Question: Today I've been experimenting with building my first ever skybox in three.js. I've read a lot of tutorials and the code I've ended up with is based on this one: <URL>
I did make a few changes in order to allow for the images to load first, and to make it compatible with the version of three.js which I am using.
I've overcome a lot of small problems to get to the point I am currently at, but cannot find any answer to my current issue despite having searched quite hard. My problem is that despite using purpose-built skybox textures downloaded from the internet, it is glaringly obvious that my skybox is a cube with corners and edges. The textures appear heavily distorted and are not at all convincing.
Here is a screenshot of how my skybox looks:

And here is a link to the site from which I downloaded the images:
<URL>
As you can see, in their preview it looks much better.
I've tried this with a few different downloaded textures and every time it is very obvious that you are looking at the inside of a cube.
Here's my code (I'm including all my code, not just the section which creates the skybox):
'''
var scene;
var camera;
var renderer;
function createRenderer () {
renderer = new THREE.WebGLRenderer();
renderer.setClearColor(0x000000, 1.0)
renderer.setSize(window.innerWidth, window.innerHeight)
renderer.shadowMapEnabled = true;
//renderer.shadowCameraNear = 0.5;
//renderer.shadowCameraFar = 500;
}
function createCamera () {
camera = new THREE.PerspectiveCamera(
45,
window.innerWidth/window.innerHeight,
0.1, 1000
);
camera.position.x = 50;
camera.position.y = 30;
camera.position.z = 40;
camera.lookAt(scene.position);
}
function createPlane () {
var material = new THREE.MeshLambertMaterial({
color: 0xcccccc,
})
var geometry = new THREE.PlaneGeometry(40, 40)
var plane = new THREE.Mesh(geometry, material)
plane.receiveShadow = true;
plane.rotation.x = -Math.PI/2
plane.position.y = -6;
scene.add(plane)
}
function createLight () {
var spotLight = new THREE.DirectionalLight(0xffffff);
spotLight.position.set( 0, 50, 20 );
spotLight.shadowCameraVisible = true;
spotLight.shadowDarkness = 0.5
spotLight.shadowCameraNear = 0;
spotLight.shadowCameraFar = 100;
spotLight.shadowCameraLeft = -50;
spotLight.shadowCameraRight = 50;
spotLight.shadowCameraTop = 50;
spotLight.shadowCameraBottom = -50;
spotLight.castShadow = true;
scene.add(spotLight);
}
function createSkyboxAndSphere () {
var urlPrefix = "Yokohama3/";
var urls = [ urlPrefix + "posx.jpg", urlPrefix + "negx.jpg",
urlPrefix + "posy.jpg", urlPrefix + "negy.jpg",
urlPrefix + "posz.jpg", urlPrefix + "negz.jpg" ];
var textureCube = THREE.ImageUtils.loadTextureCube( urls , undefined, function () {;
var shader = THREE.ShaderLib["cube"];
var uniforms = THREE.UniformsUtils.clone( shader.uniforms );
shader.uniforms['tCube'].value = textureCube; // textureCube has been init before
var material = new THREE.ShaderMaterial({
fragmentShader : shader.fragmentShader,
vertexShader : shader.vertexShader,
uniforms : shader.uniforms,
depthWrite : false,
side: THREE.BackSide,
});
var geometry = new THREE.BoxGeometry(100, 100, 100)
var skybox = new THREE.Mesh(geometry, material)
scene.add(skybox)
var material = new THREE.MeshPhongMaterial({
color: "red",
envMap: textureCube,
reflectivity: 0.3,
})
var geometry = new THREE.SphereGeometry(6, 30, 15)
var sphere = new THREE.Mesh(geometry, material)
sphere.castShadow = true;
sphere.receiveShadow = true;
scene.add(sphere)
});
}
function init () {
scene = new THREE.Scene();
createRenderer();
createCamera();
createLight();
createPlane ();
createSkyboxAndSphere ();
document.getElementById("container").appendChild(renderer.domElement)
render ()
}
function render () {
renderer.render(scene, camera)
requestAnimationFrame(render);
}
window.onload = function () {
init ();
}
'''
I suspect I am fundamentally misunderstanding something about how cubemapping and skyboxes work - I am very new to this in particular and javascript in general and am aware of huge gaps in my knowledge.
My apologies if the answer to this is obvious and/or the question has been asked before, and a pre-emptive thanks for your help!
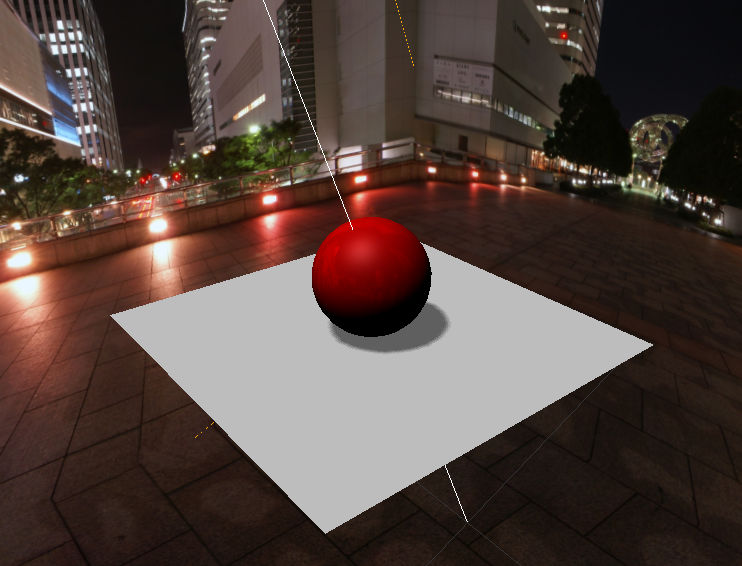
Answer: Your camera needs to be in the center of the skybox -- or at least near the center.
So either move your camera to the box center, or update the box position every frame to match the camera position.
Or make the skybox relative to the camera offset from the origin.
Or place the skybox in a separate scene and have two cameras and two render passes, as in <URL>.
three.js r.74